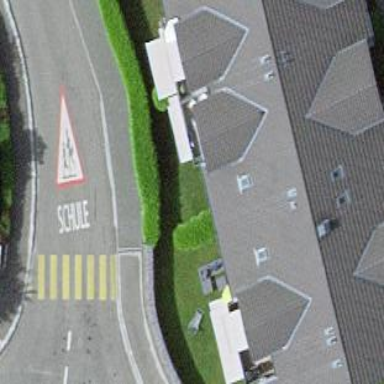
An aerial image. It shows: Residential building with gabled roof.